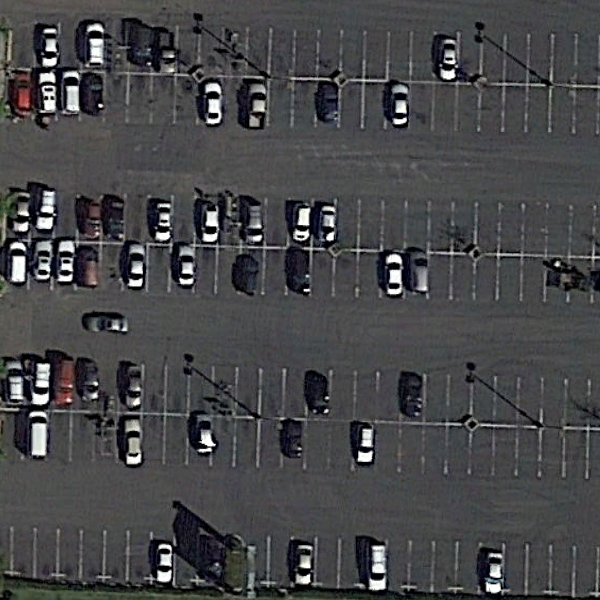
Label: Parking